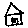
Label: house